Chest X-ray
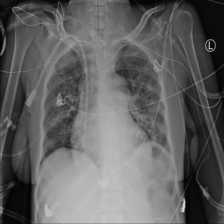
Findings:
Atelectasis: negative
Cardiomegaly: positive
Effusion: negative
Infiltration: negative
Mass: negative
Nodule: negative
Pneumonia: negative
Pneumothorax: negative
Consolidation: positive
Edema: negative
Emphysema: negative
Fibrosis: negative
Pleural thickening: negative
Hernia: negative